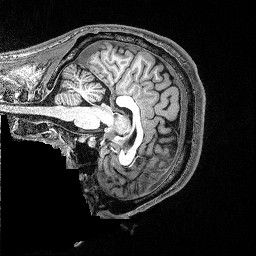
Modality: T1w
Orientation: sagittal
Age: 21
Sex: male
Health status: healthy
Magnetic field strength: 3 T
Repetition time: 2.53 s
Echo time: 0.00331 s